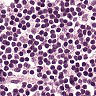
Metastatic tissue present: no